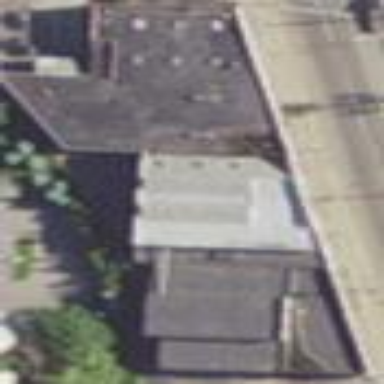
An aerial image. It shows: Industrial building.